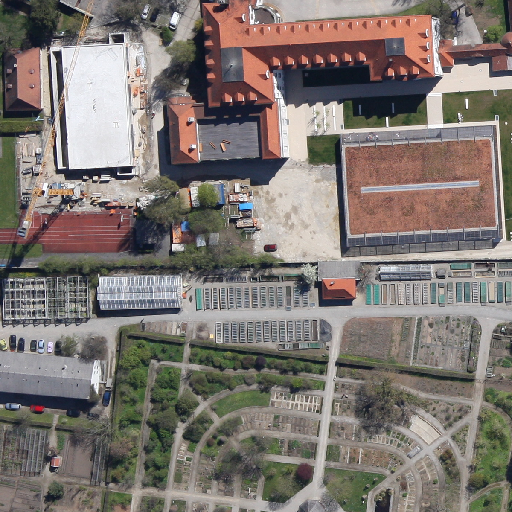
Referring expression: vehicle